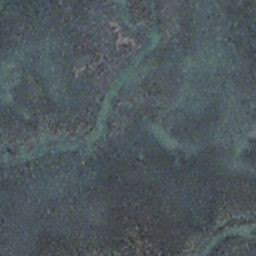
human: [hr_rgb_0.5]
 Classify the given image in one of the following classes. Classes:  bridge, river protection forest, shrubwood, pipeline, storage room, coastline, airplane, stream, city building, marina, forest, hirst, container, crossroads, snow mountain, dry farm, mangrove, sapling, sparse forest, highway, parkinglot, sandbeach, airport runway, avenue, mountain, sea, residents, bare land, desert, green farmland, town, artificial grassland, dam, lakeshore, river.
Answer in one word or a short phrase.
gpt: stream